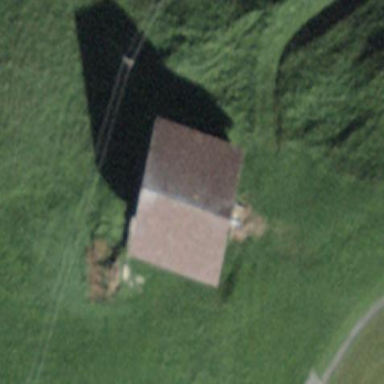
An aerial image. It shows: Rural barn.